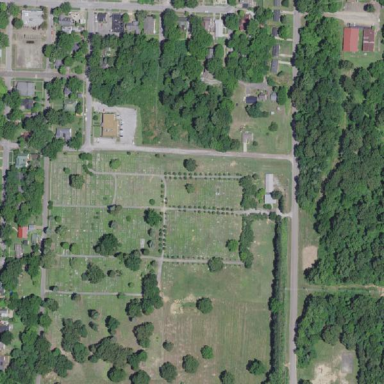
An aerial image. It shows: Cemetery.